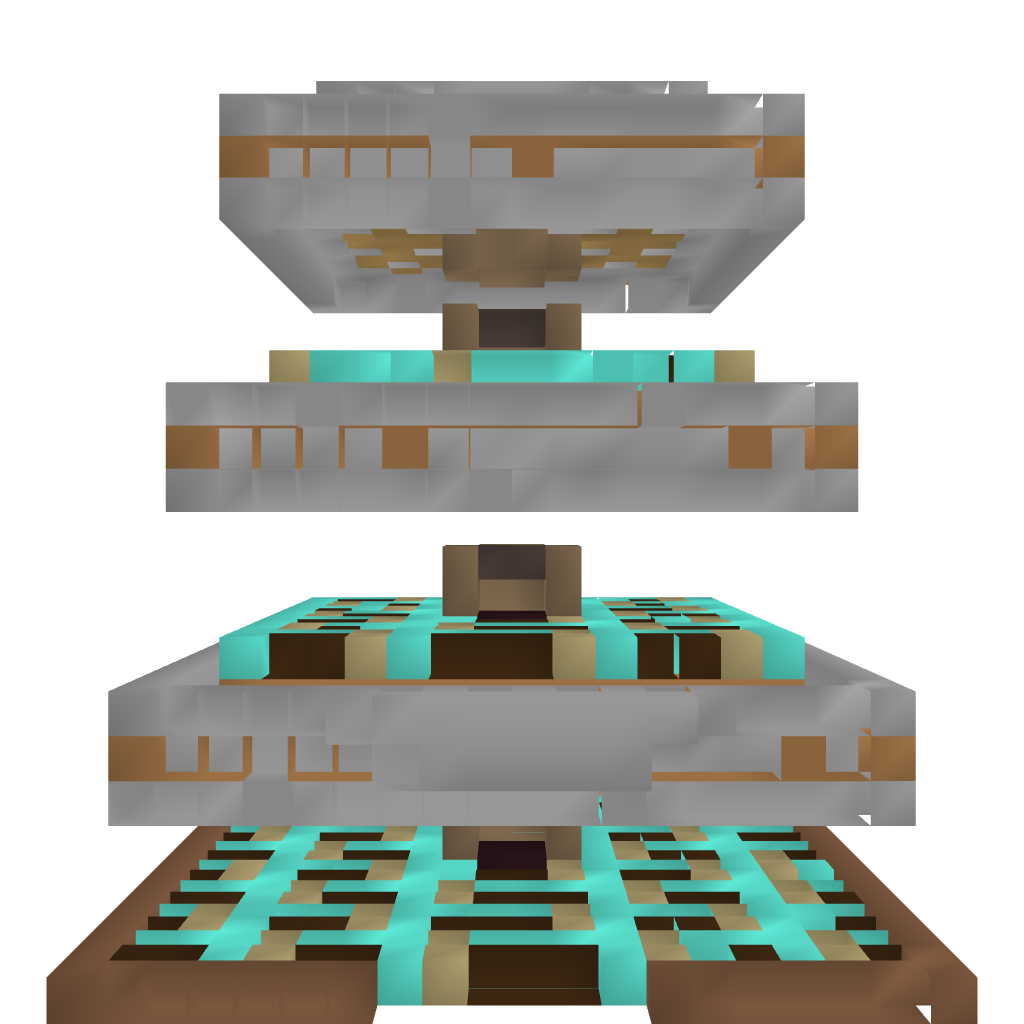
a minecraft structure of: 3 story building w/ elevator